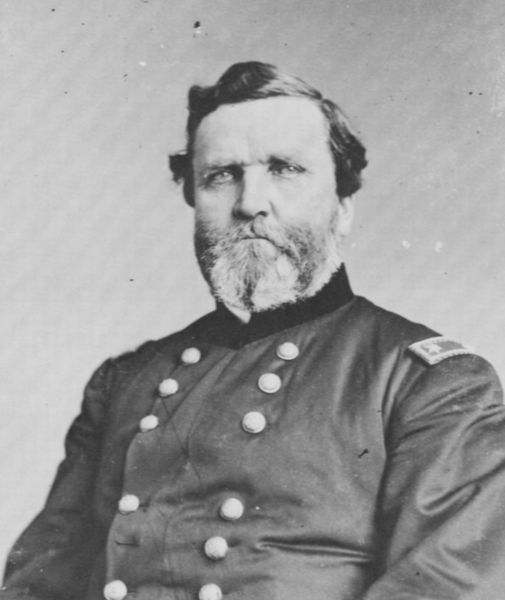
Titel: General George H. Thomas (Der Felsen von Chicamagua)
Künstler: Mathew B. Brady
Schlagwörter: mann, weiß, frisur, grau, hintergrund, mund, nase, ohr, profil, schwarz, stirn, blick, alt, bart, jacke, augen, falten, kragen, vollbart, bildnis, portrait, porträt, auge, haare, sitzend, knopf, locke, locken, scheitel, klar, amerika, ernst, knopfloch, seitenscheitel, streng, brauen, knöpfe, anfang 20. jahrhundert, foto, fotografie, stern, schwarz weiss, sterne, lockig, militär, uniform, soldat, epauletten, abzeichen, offizier, schulterklappen, photo, general, usa, heerführer, wilhelm, stechend, agen, bärtiger, gelockt, strang, schulterstück, schulterstücke, fofo, nordstaaten, höherer rang